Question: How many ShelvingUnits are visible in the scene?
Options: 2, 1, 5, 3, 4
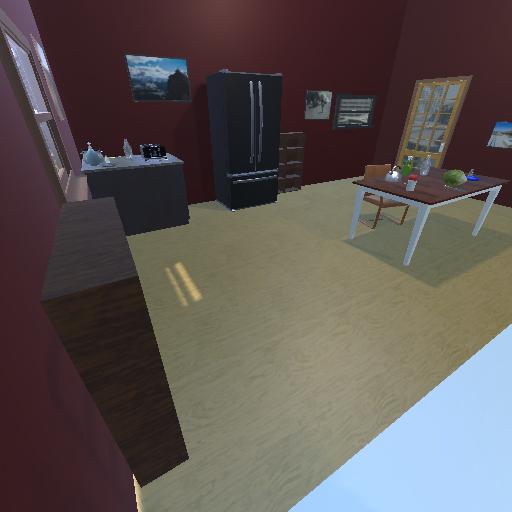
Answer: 2